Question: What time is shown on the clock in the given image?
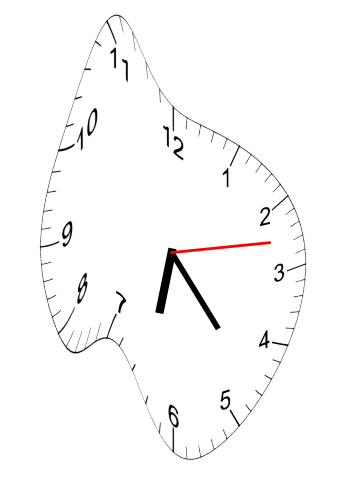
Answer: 06:23:13